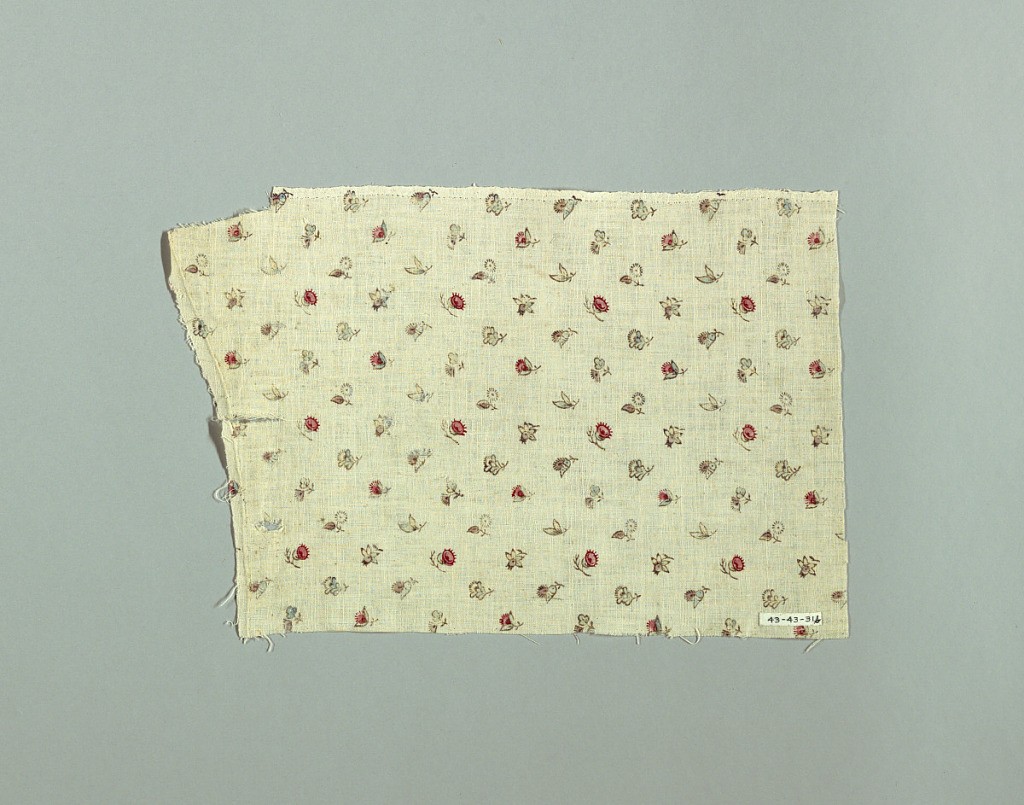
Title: Textile
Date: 18th century
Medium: cotton Technique: block printed on plain weave
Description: Small scale flowers of eight different kinds printed in brown, red, blue, and light purple on white. Widely spaced all-over design.